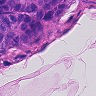
Metastatic tissue present: yes